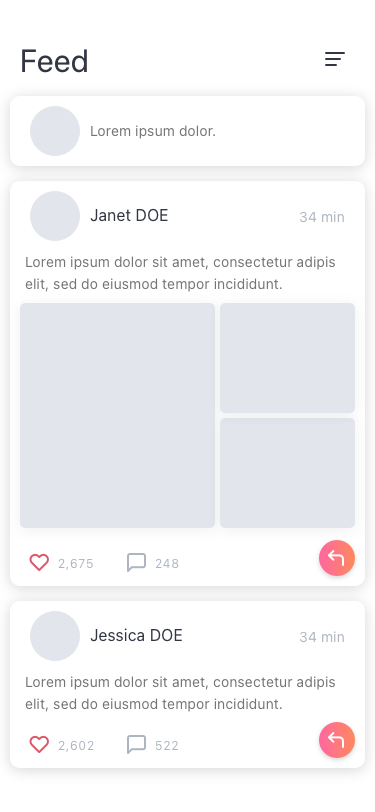
Text in this UI design:
522
2,602
Lorem ipsum dolor sit amet, consectetur adipis elit, sed do eiusmod tempor incididunt.
34 min
Jessica DOE
248
2,675
Lorem ipsum dolor sit amet, consectetur adipis elit, sed do eiusmod tempor incididunt.
34 min
Janet DOE
Lorem ipsum dolor.
Feed